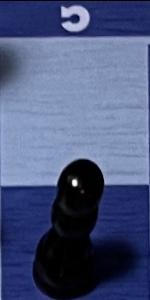
Label: Pawn_Black